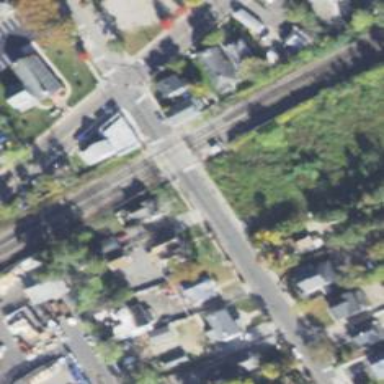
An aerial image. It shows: Railway crossing.